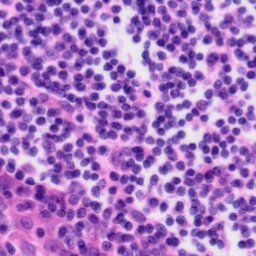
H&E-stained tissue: Tonsil